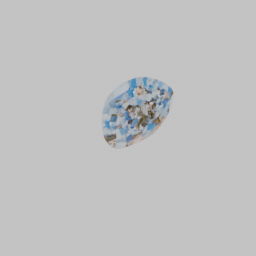
Label: architecture